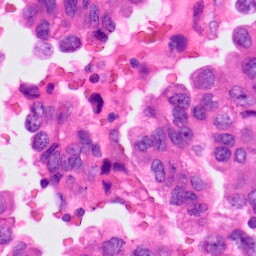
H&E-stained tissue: Lung